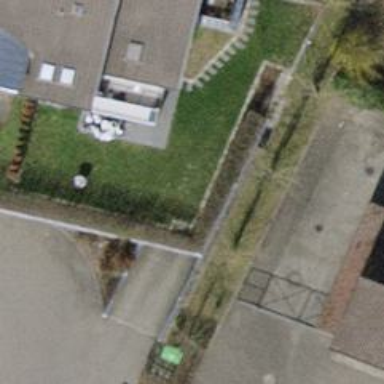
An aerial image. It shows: Hedge barrier.